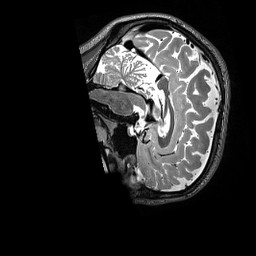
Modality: T2w
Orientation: sagittal
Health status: healthy
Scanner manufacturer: siemens
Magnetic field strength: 3 T
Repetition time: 3.2 s
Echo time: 0.565 s